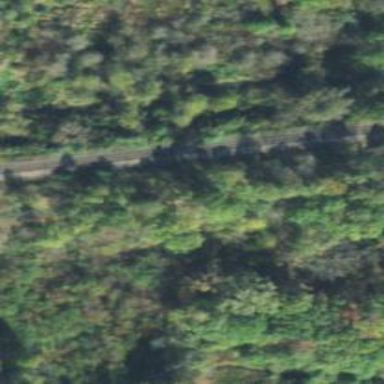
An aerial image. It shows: Railway track.